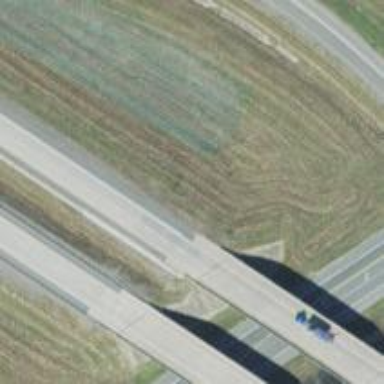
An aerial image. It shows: Beam-structured bridge on motorway.